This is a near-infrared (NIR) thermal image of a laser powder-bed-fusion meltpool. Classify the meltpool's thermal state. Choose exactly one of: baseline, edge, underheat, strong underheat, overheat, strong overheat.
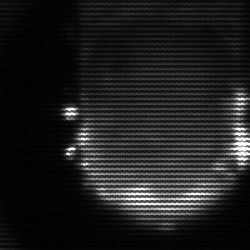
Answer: baseline